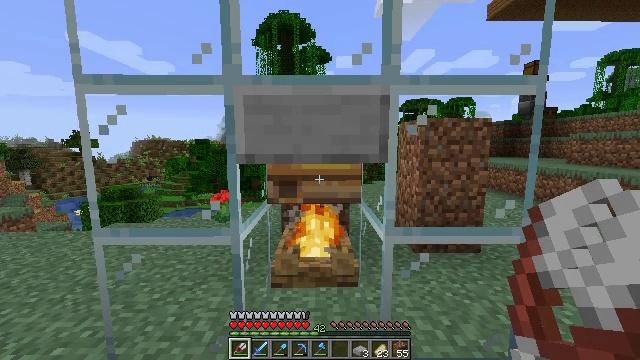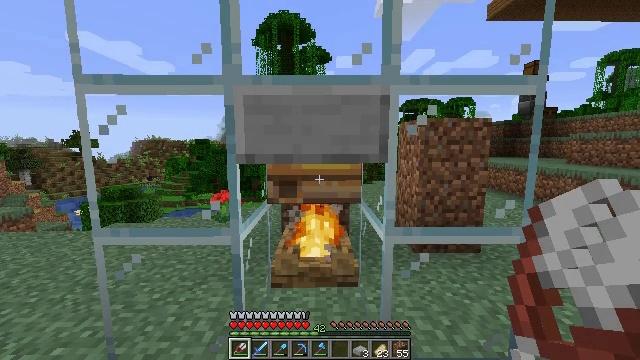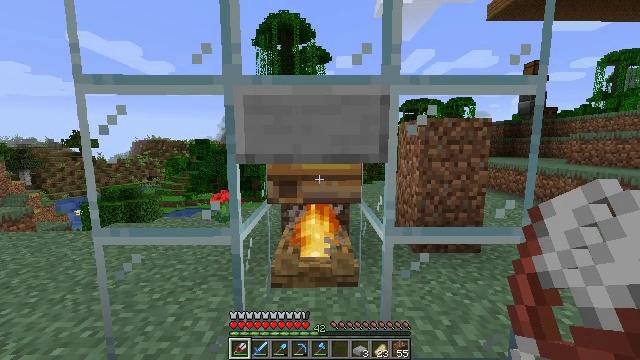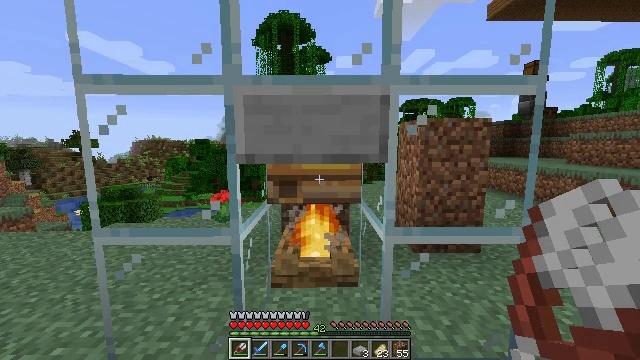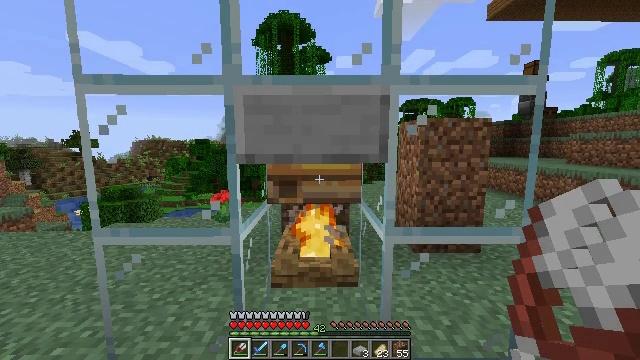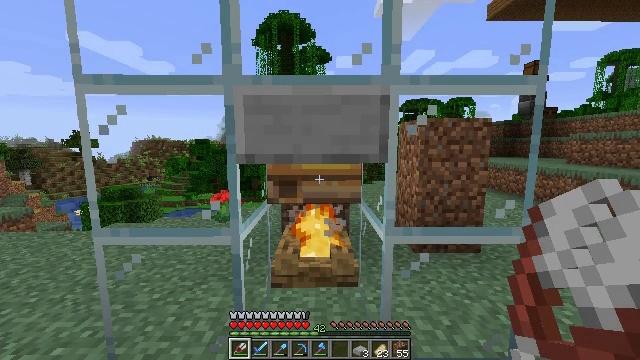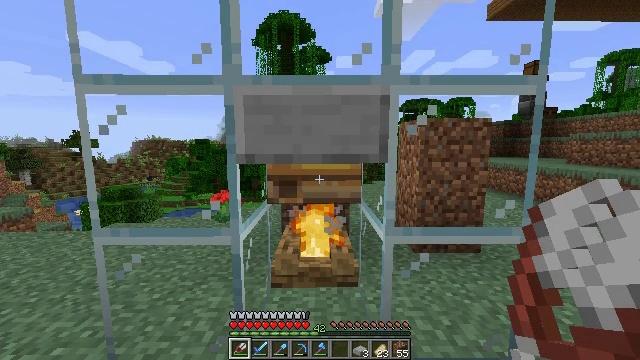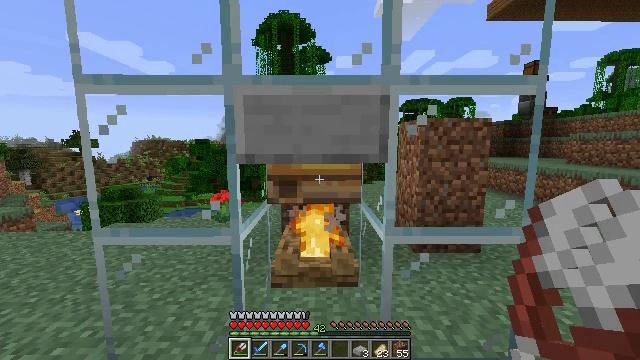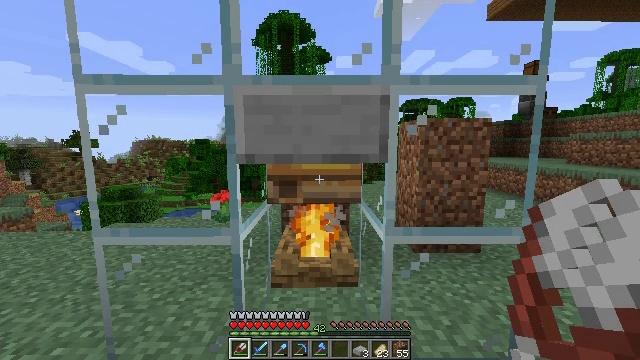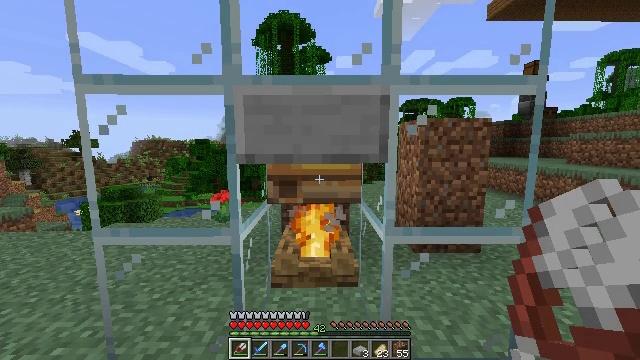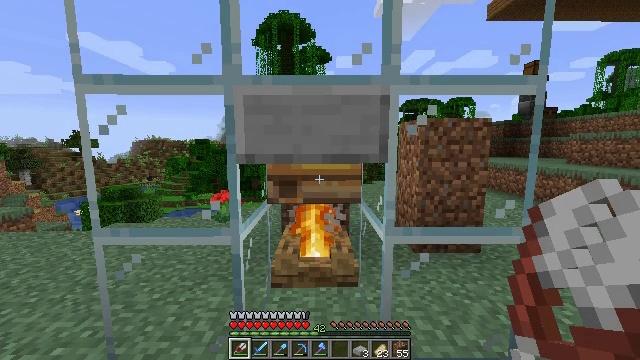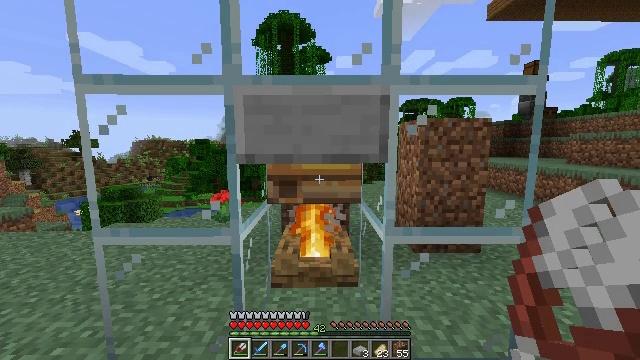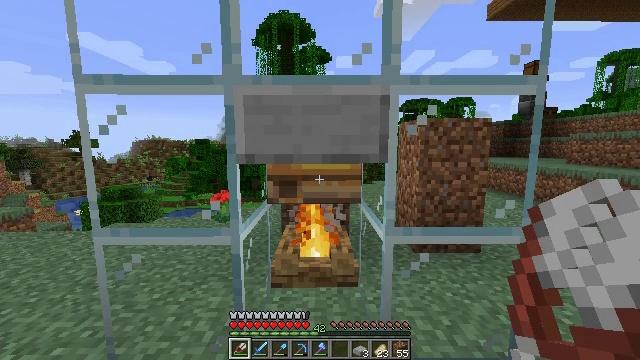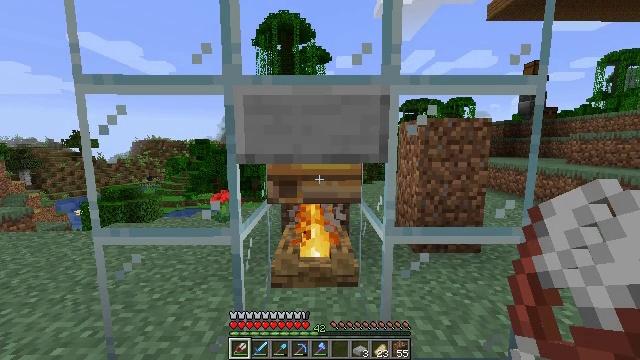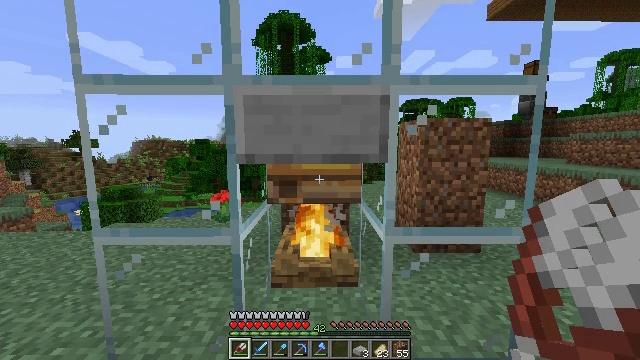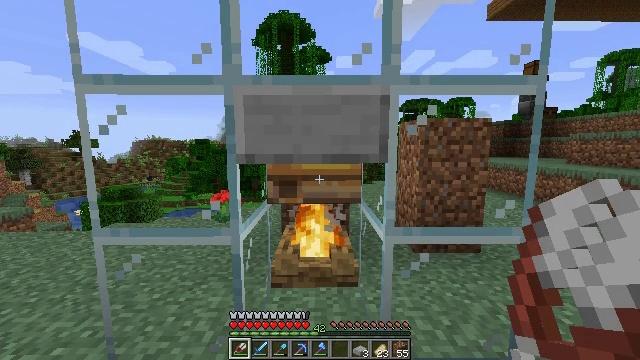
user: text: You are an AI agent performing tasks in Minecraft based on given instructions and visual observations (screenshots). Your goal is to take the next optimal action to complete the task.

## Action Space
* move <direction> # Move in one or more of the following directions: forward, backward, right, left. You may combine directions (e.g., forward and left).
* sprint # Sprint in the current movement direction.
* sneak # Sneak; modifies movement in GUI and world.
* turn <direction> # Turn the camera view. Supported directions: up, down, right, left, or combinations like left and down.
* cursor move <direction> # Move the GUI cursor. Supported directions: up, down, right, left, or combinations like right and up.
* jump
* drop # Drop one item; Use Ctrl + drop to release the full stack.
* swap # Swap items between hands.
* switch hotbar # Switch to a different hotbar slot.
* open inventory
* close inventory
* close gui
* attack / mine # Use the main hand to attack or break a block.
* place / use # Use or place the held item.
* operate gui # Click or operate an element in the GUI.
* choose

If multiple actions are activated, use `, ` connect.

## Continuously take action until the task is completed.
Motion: motion action
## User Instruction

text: Break the bee nest from a tree.
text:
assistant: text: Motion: no_op
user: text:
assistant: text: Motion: no_op
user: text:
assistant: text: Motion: no_op
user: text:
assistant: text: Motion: no_op
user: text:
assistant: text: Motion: no_op
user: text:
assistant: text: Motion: no_op
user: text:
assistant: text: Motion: no_op
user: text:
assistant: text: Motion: no_op
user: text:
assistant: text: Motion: no_op
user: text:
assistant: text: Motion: no_op
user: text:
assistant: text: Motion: no_op
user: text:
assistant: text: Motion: no_op
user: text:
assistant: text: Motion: no_op
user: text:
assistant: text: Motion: no_op
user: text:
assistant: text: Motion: no_op
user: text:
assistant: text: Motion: no_op
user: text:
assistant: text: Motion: no_op
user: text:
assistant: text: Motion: no_op
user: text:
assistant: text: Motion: no_op
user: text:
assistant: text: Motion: no_op
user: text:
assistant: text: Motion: no_op
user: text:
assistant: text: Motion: no_op
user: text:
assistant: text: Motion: no_op
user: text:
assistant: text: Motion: no_op
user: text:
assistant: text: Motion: no_op
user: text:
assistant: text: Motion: no_op
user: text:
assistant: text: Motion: no_op
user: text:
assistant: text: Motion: no_op
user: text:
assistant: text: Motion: no_op
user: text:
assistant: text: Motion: no_op